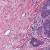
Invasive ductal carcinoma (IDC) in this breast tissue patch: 1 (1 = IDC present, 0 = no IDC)